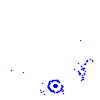
Particle: kaon